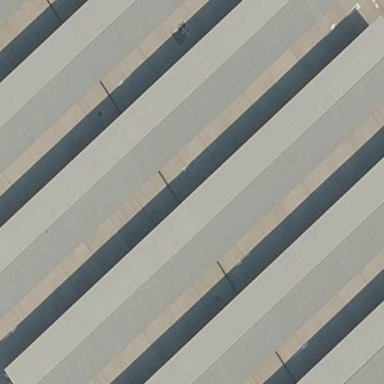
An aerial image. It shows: Carport structure.